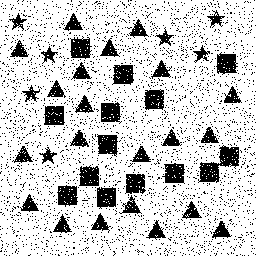
Squares: 14
Triangles: 21
Stars: 7
Total shapes: 42